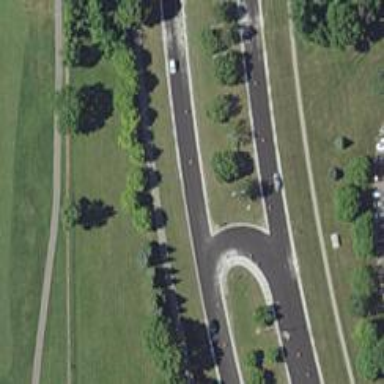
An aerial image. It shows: Secondary link road with separate sidewalk.